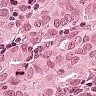
Metastatic tissue present: yes